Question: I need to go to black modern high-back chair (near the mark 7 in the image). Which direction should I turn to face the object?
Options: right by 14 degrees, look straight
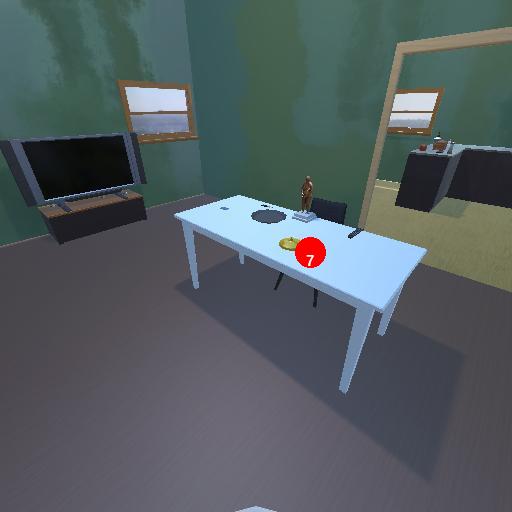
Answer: right by 14 degrees